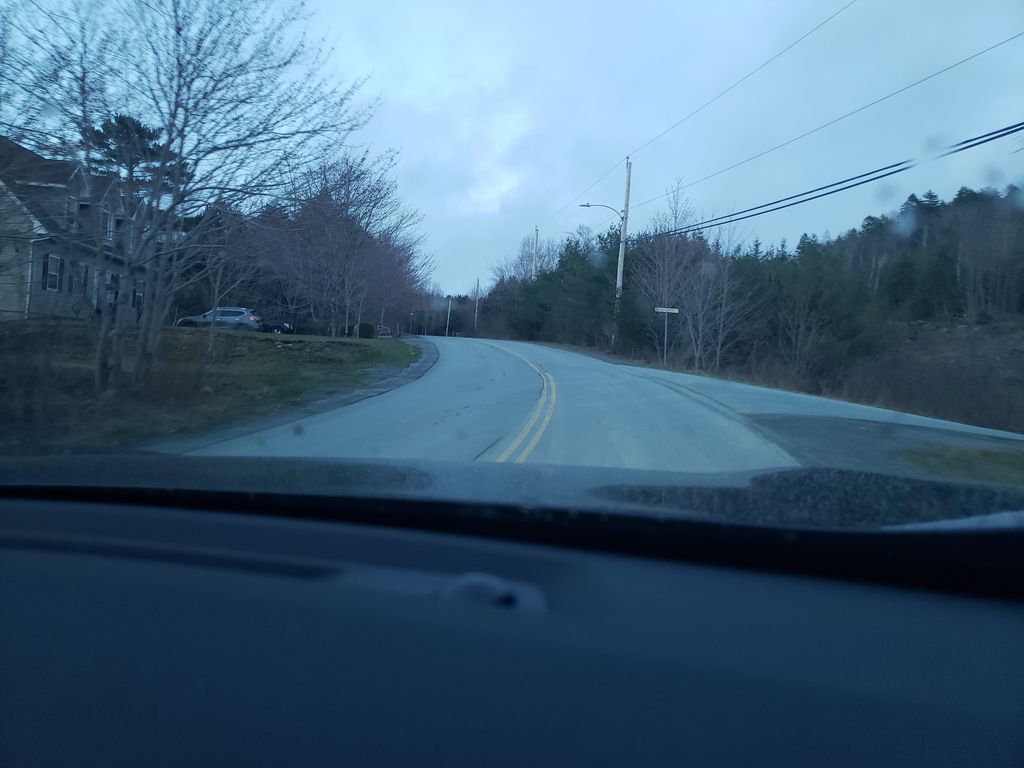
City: halifax